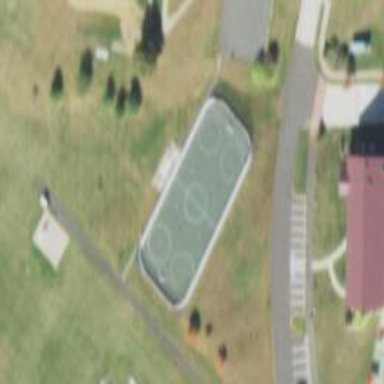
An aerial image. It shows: Sports centre specializing in hockey on leisure land.